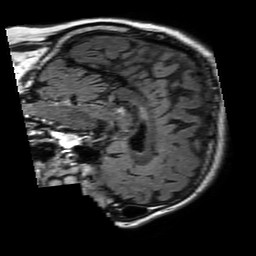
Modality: FLAIR
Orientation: sagittal
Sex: male
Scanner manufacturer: philips
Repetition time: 11 s
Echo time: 0.125 s